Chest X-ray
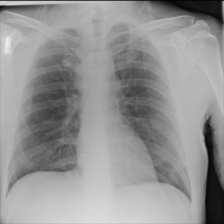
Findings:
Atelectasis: negative
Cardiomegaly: negative
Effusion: negative
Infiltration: negative
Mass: negative
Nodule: negative
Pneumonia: negative
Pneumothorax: negative
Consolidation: negative
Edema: negative
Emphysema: negative
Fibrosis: negative
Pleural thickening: negative
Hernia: negative